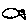
Label: fish